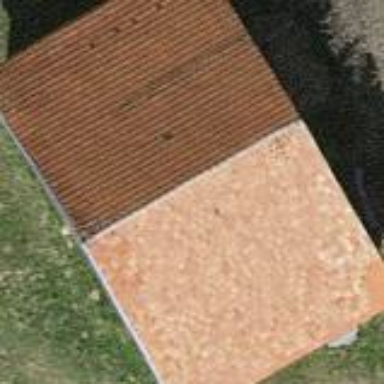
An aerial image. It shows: Farm building.